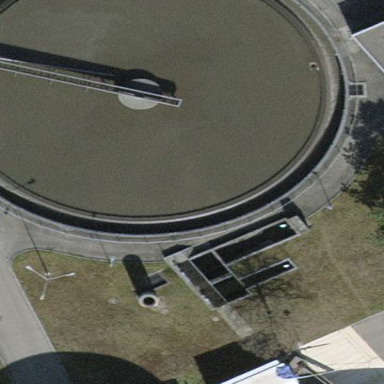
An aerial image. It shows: Basin with wastewater. The area is designated for water treatment.